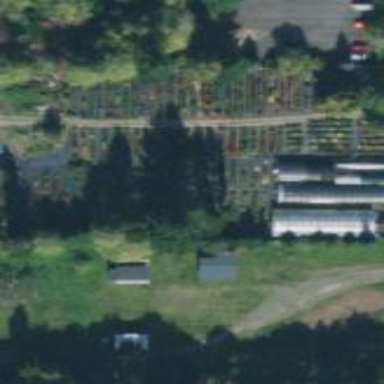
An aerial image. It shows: Garden centre located in plant nursery.